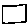
Label: square